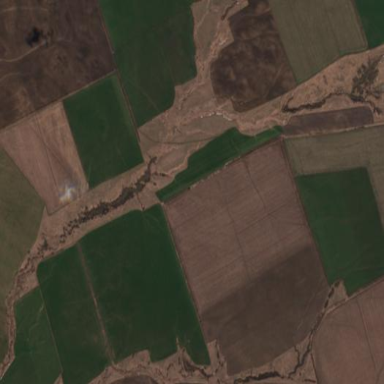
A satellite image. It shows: View of farmland.